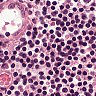
Metastatic tissue present: no